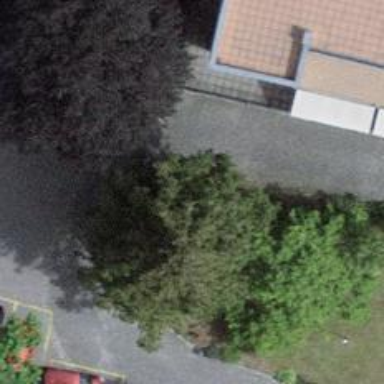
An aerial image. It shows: Set of steps on the road.